Field crop: maize
Growth stage: 2
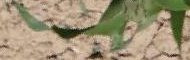
Species: maize